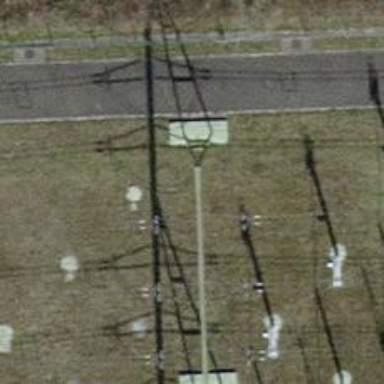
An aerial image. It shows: Insulator used in power systems.